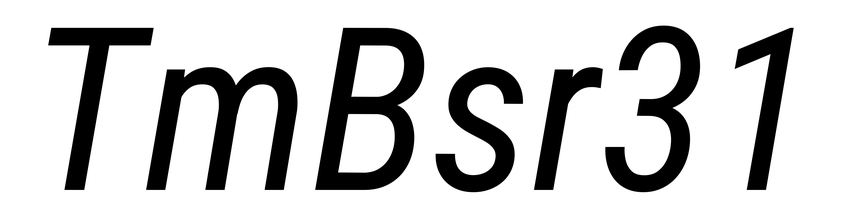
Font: Roboto-Italic_Condensed_Italic